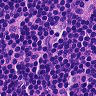
Metastatic tissue present: no